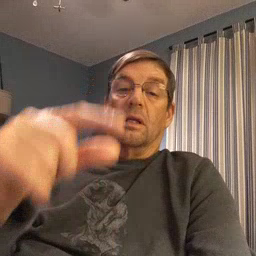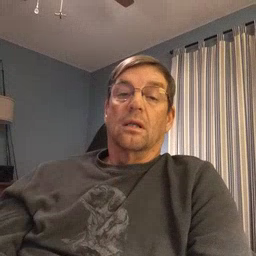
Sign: green